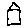
Label: house